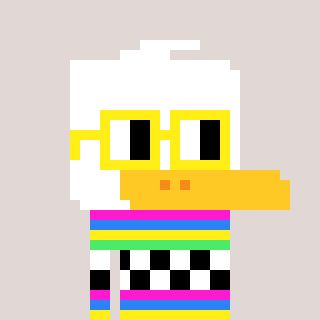
a pixel art character with square yellow glasses, a duck-shaped head and a yellow-colored body on a warm background